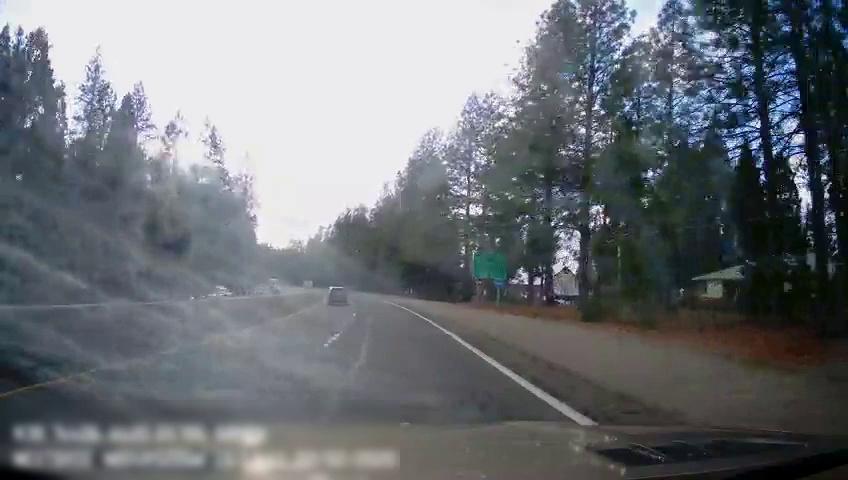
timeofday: Day
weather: Sunny
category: Drivable Space
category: Vehicles | Van
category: Vehicles | SUV
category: Lanes | Alternate Lane
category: Lanes | Current Lane
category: Lanes | Alternate Lane
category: Traffic | Signs
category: Traffic | Signs